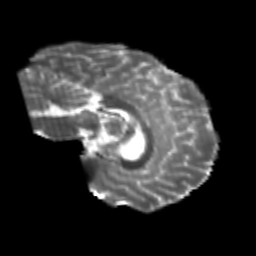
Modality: T2w
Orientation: sagittal
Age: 22
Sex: female
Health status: healthy
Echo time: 0.074 s